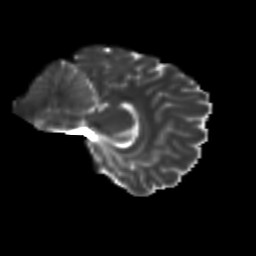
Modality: T2w
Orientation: sagittal
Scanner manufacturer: siemens
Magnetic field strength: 3 T
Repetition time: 9.2 s
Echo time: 0.084 s